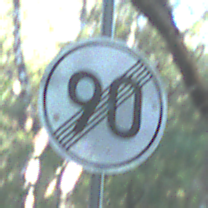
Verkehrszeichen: EndeGeschwindigkeit90
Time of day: MorningAfternoon
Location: Outdoor (Nature)
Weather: Clear
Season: NotSpecified
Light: Natural